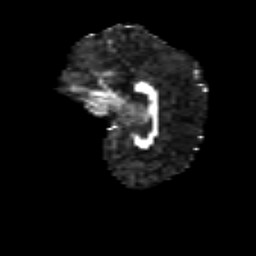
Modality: FA
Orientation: sagittal
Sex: female
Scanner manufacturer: siemens
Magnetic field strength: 3 T
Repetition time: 5 s
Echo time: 0.071 s